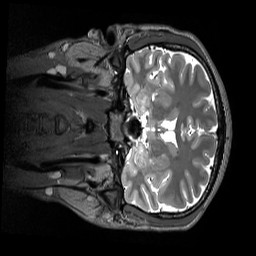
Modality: T2w
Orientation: coronal
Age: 24
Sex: male
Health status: healthy
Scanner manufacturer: siemens
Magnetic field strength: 3 T
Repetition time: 3.2 s
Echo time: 0.412 s